A spectrogram of one vibration snapshot from a rotating-machine test bench is shown (time on one axis, frequency on the other). Classify the rotor condition as one of: normal, misalignment, unbalance, looseness.
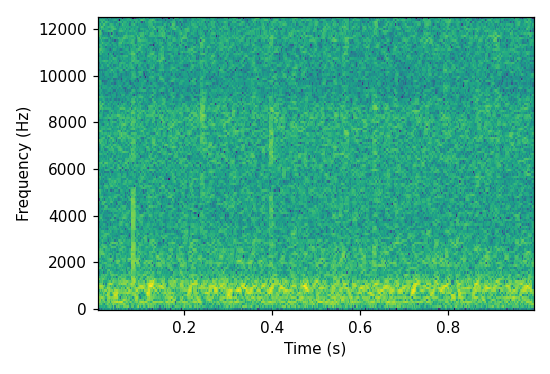
Answer: misalignment